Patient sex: M
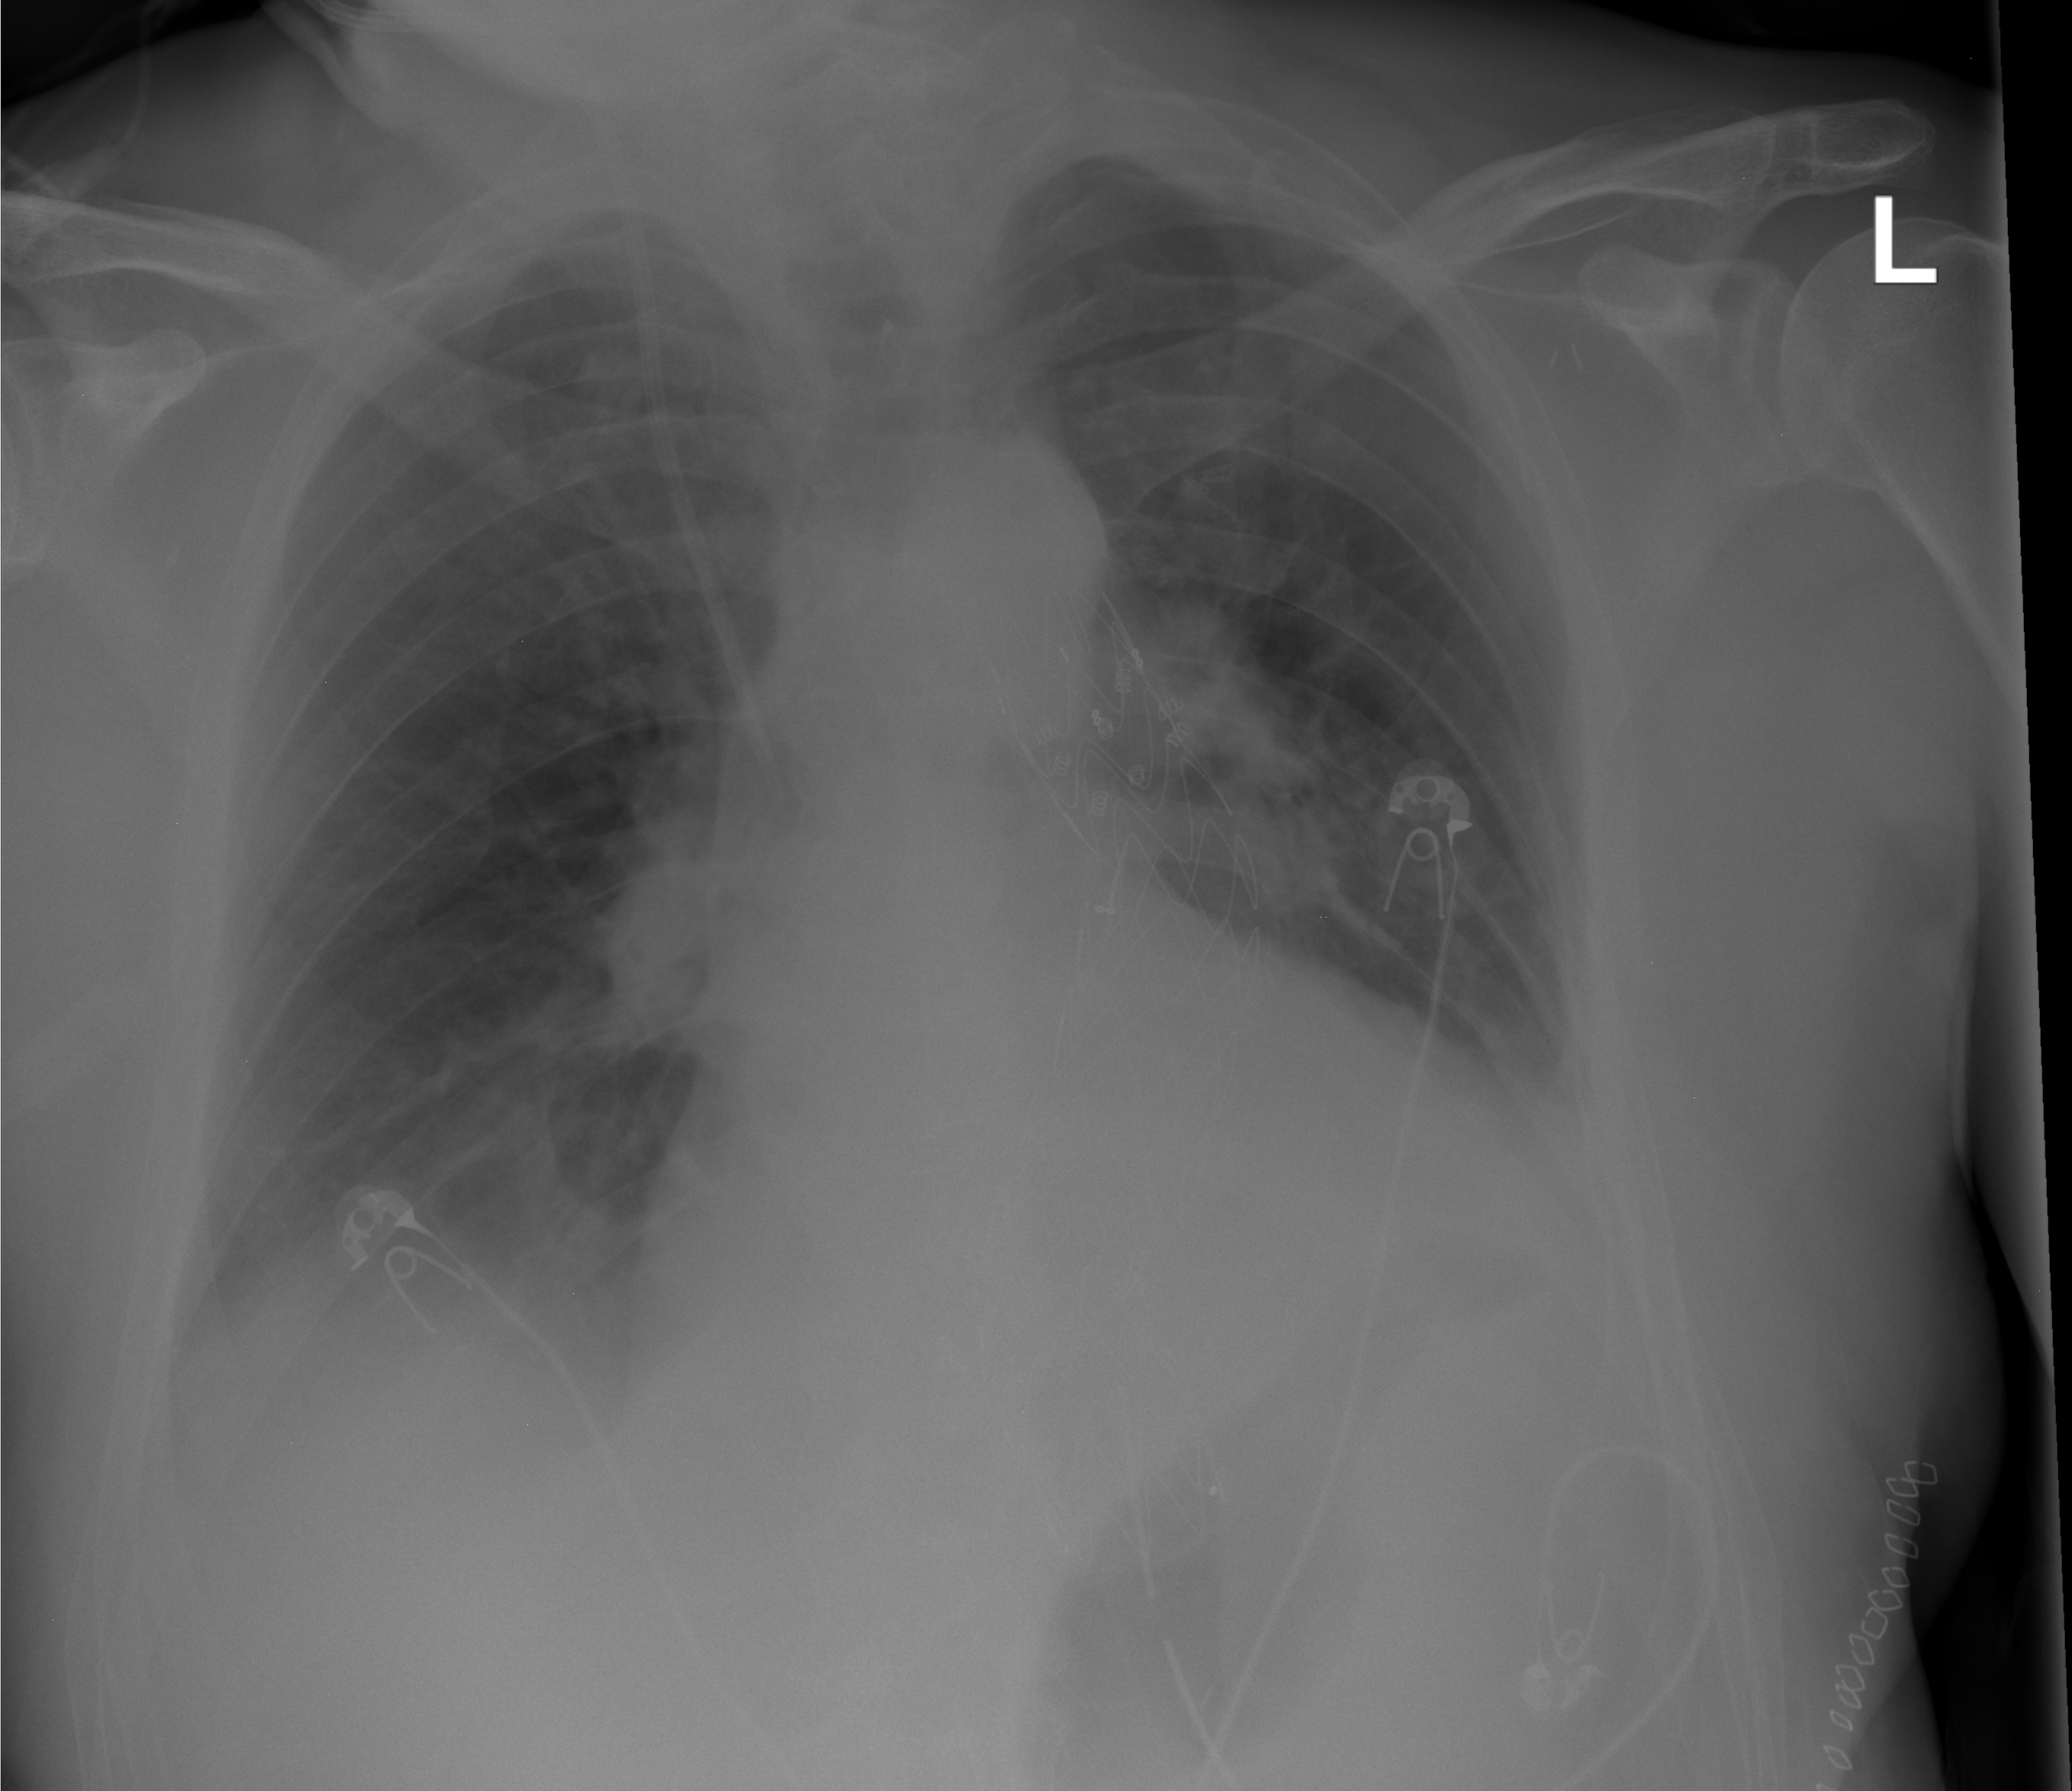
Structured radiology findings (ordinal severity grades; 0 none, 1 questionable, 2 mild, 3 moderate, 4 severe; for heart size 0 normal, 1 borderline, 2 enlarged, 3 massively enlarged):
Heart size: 2
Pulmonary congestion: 0
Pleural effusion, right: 1
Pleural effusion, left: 2
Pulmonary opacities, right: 0
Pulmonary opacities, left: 0
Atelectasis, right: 0
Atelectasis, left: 2